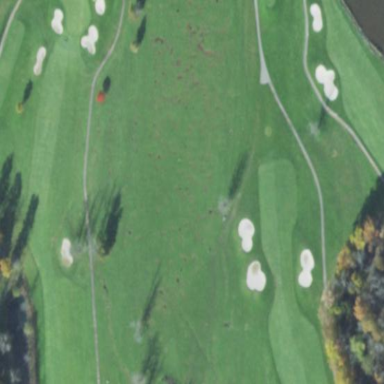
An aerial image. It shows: Driving range for golf on grass.